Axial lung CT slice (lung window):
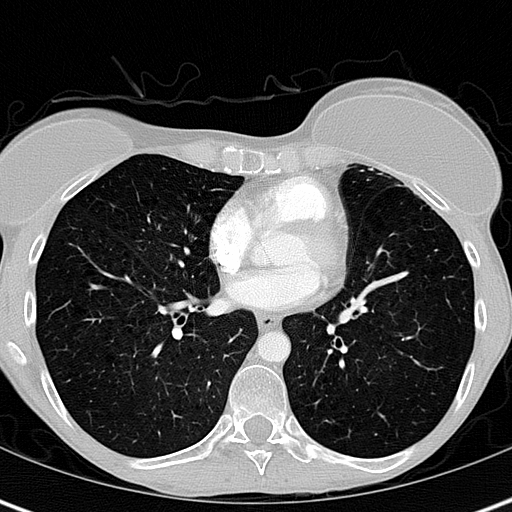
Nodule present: no